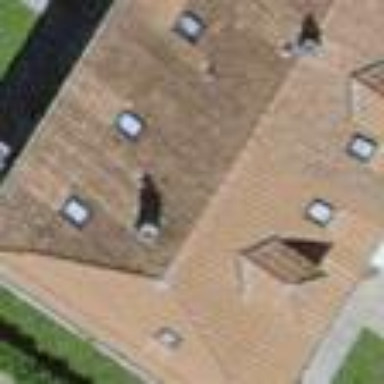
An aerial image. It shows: Residential building with hipped roof made of maroon roof tiles. The roof tiles are placed across the hipped shape of the roof.